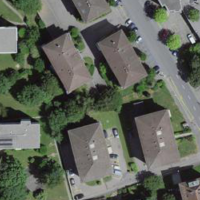
EUNIS habitat code: 54
Species observed at this site:
Aesculus hippocastanum